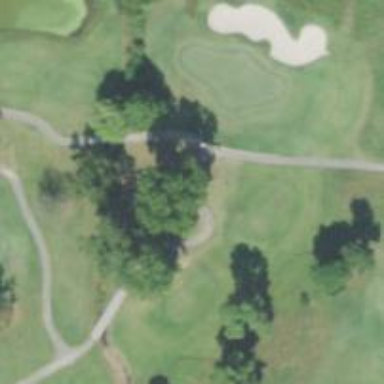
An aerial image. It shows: Path bridge over golf cartpath.